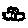
Label: car